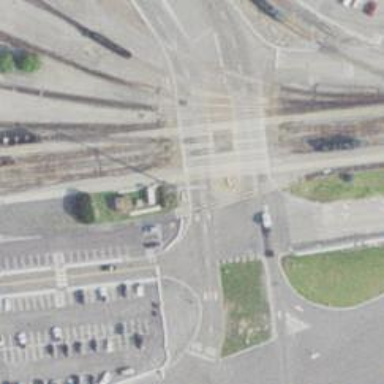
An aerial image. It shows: Level crossing along the railway.